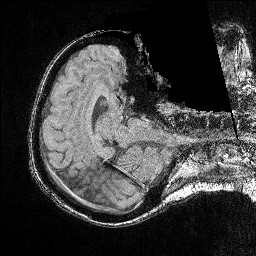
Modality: FLASH
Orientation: axial
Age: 26
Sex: female